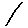
Label: line